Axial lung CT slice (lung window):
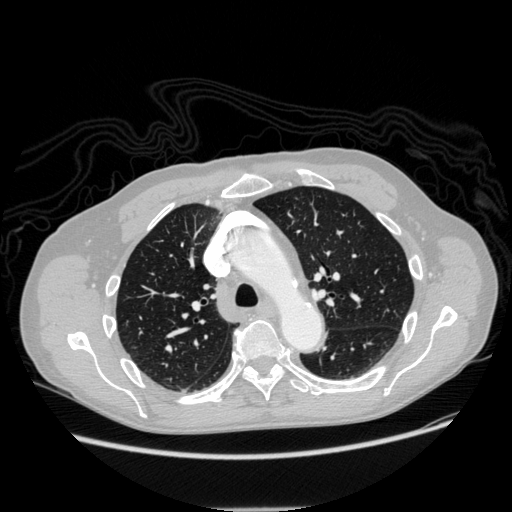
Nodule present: no